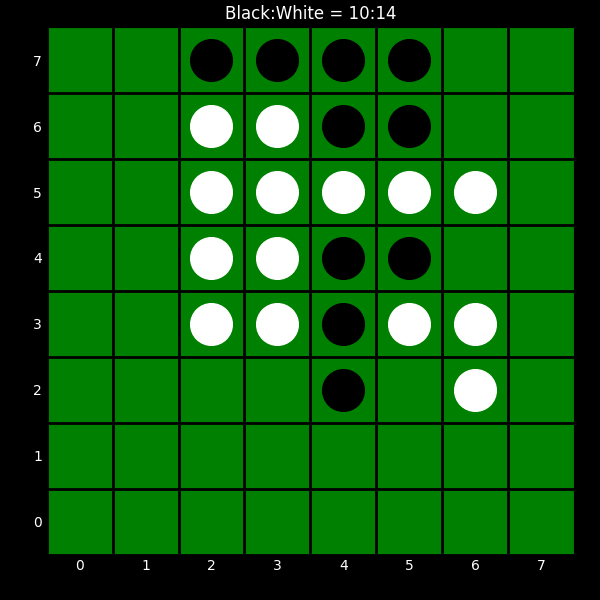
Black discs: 10
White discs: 14